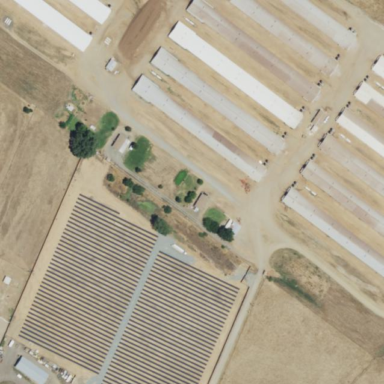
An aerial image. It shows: Fenced area with solar power plant inside.